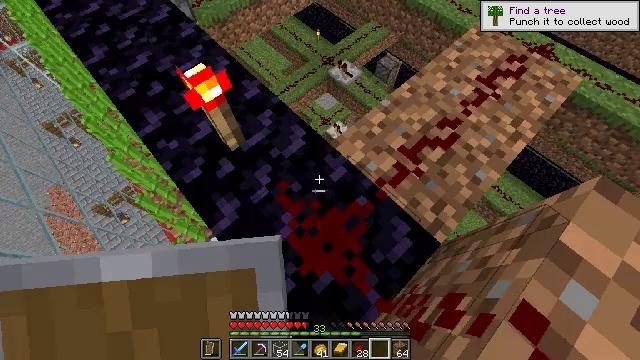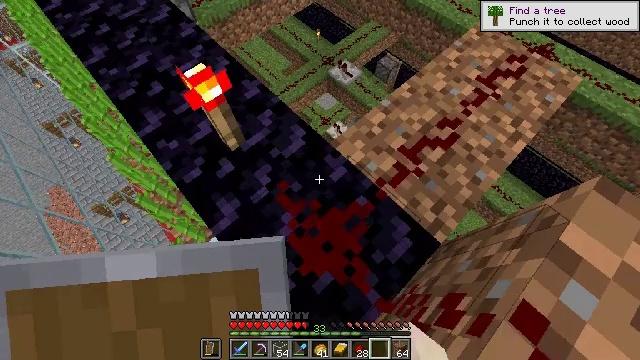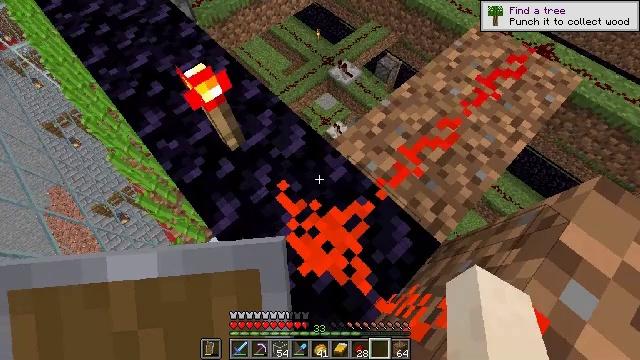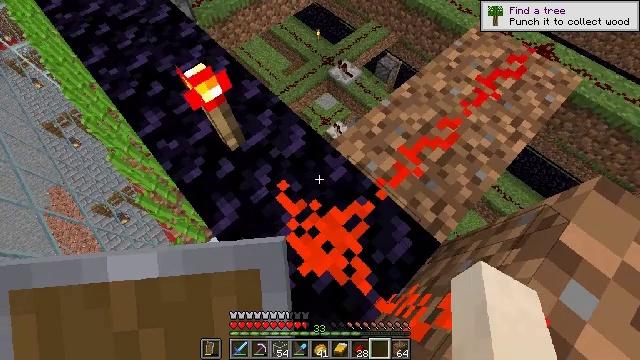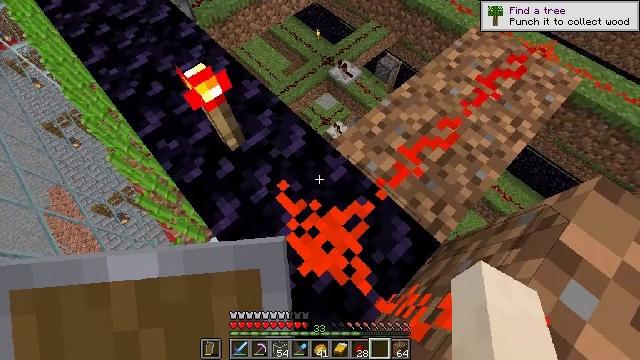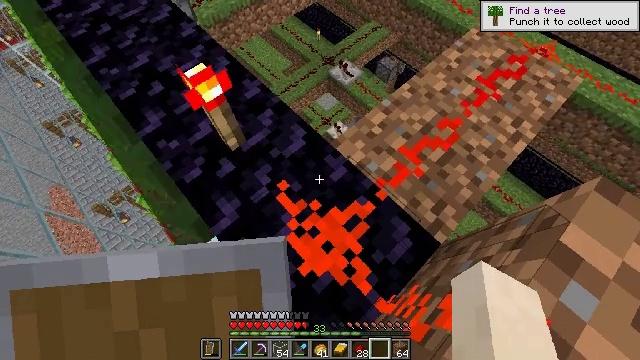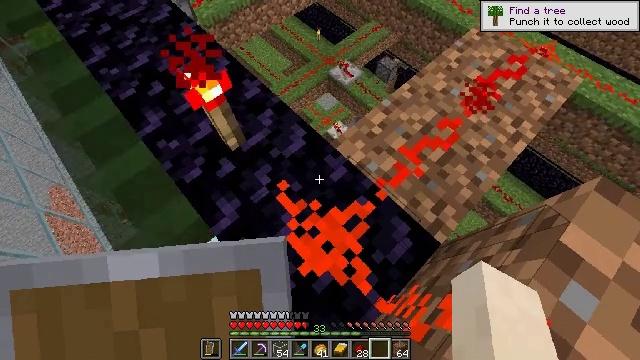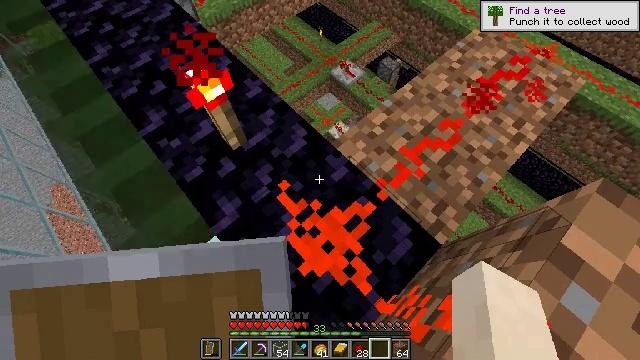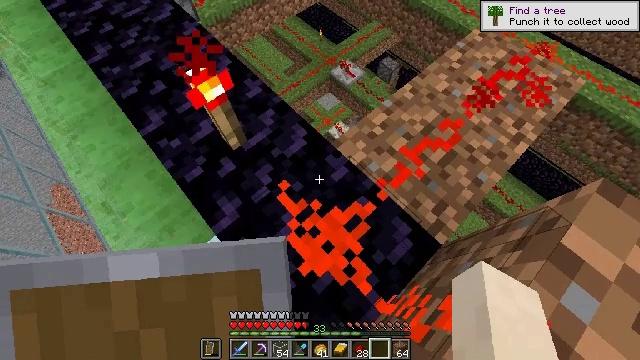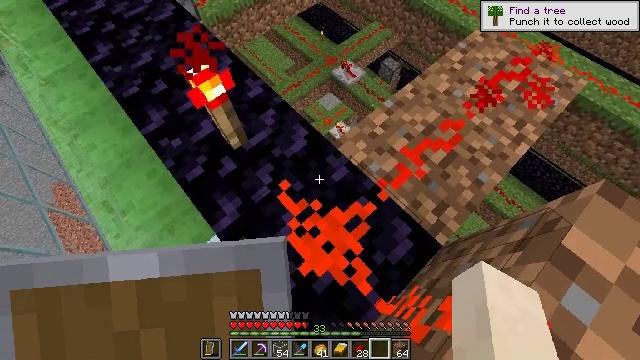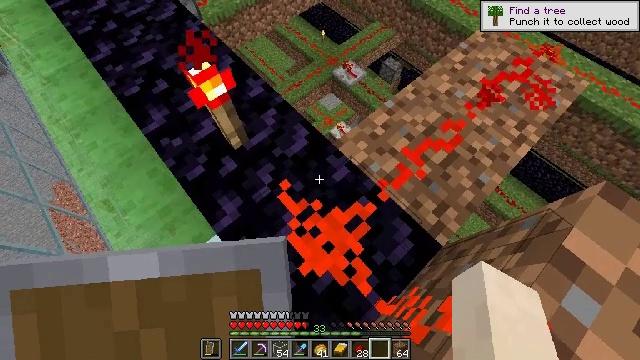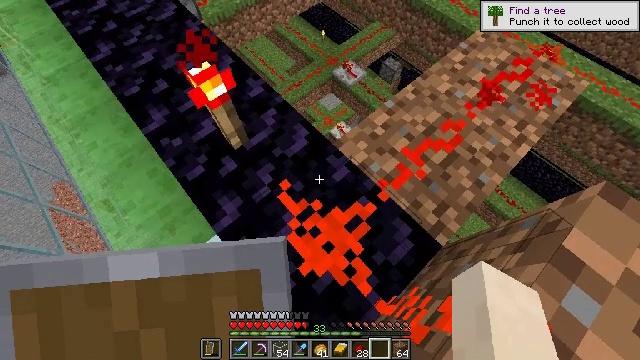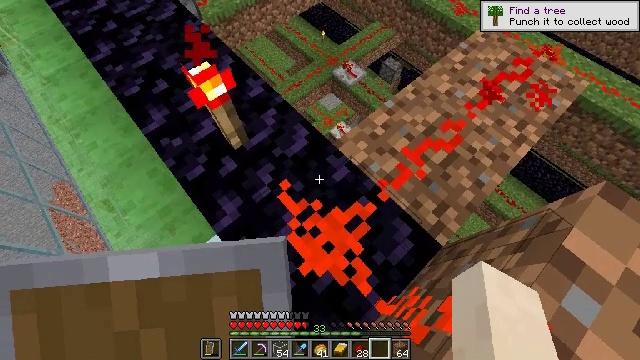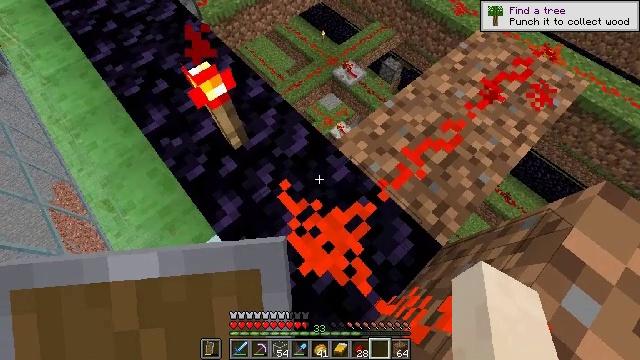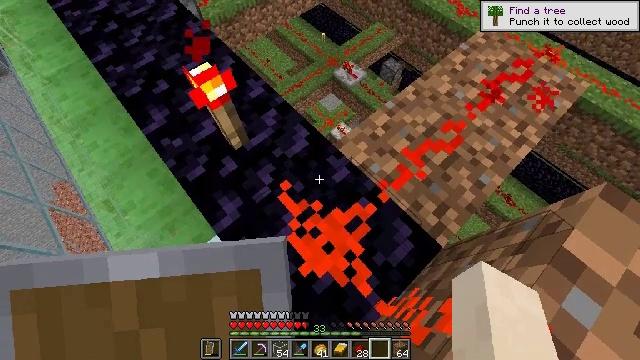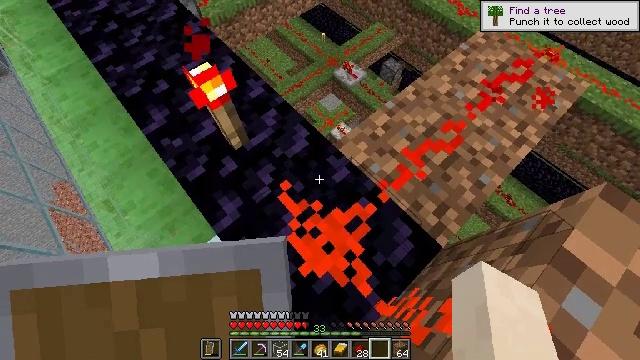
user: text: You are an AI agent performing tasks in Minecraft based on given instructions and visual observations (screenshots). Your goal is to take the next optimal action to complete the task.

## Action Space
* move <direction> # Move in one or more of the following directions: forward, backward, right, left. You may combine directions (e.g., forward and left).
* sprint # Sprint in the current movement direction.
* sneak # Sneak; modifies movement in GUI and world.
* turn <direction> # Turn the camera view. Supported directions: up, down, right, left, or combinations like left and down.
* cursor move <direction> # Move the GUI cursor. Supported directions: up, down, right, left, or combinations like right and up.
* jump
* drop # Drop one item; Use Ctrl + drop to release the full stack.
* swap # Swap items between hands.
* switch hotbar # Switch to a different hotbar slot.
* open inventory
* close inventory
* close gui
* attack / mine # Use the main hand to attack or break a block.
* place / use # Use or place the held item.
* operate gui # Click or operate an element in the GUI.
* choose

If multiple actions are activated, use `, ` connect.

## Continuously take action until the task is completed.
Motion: motion action
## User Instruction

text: Mine the redstone torch to collect it.
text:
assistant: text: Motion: no_op
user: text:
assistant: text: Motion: no_op
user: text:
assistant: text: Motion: no_op
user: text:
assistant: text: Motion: no_op
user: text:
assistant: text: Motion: no_op
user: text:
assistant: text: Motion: no_op
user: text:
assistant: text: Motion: no_op
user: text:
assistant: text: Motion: no_op
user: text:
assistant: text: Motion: no_op
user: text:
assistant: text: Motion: no_op
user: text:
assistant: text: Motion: no_op
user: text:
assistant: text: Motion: no_op
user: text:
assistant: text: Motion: no_op
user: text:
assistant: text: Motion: no_op
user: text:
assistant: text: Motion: no_op
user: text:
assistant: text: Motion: no_op
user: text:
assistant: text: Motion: no_op
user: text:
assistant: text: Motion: no_op
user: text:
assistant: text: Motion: no_op
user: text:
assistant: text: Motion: no_op
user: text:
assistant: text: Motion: no_op
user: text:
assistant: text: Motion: no_op
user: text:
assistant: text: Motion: no_op
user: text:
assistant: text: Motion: no_op
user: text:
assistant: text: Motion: turn left
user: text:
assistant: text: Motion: turn left and up
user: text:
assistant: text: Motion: turn left and up
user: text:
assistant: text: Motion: turn left and up
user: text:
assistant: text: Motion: turn left and up
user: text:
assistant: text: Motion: turn left